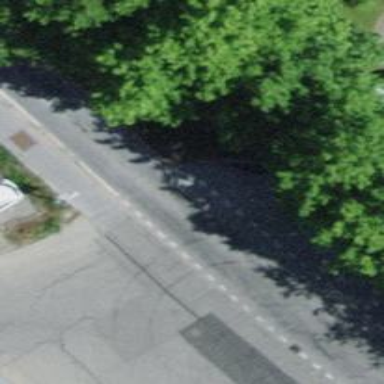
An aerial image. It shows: Primary link road with asphalt surface.